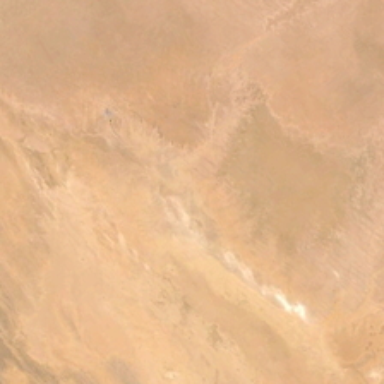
The desert here is orange  red and white .